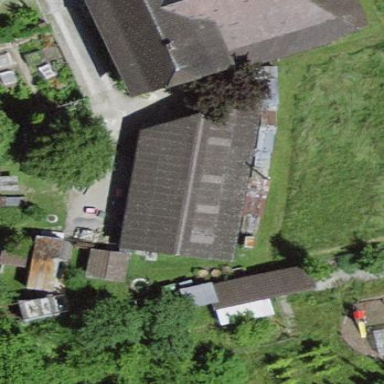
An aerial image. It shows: Warehouse.